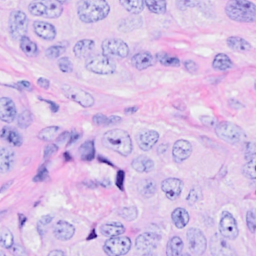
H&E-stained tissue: Breast